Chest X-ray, PA view. Patient: 37 years old, sex F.
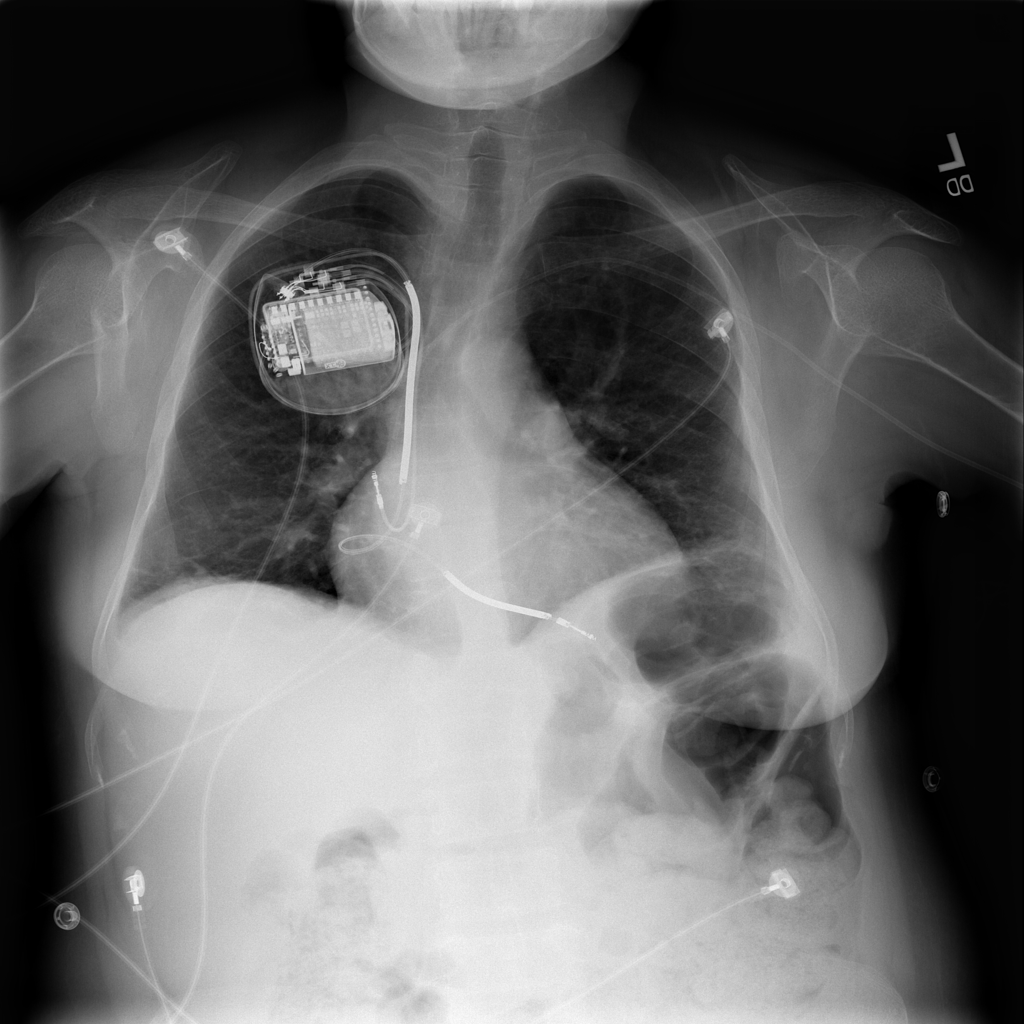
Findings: Infiltration